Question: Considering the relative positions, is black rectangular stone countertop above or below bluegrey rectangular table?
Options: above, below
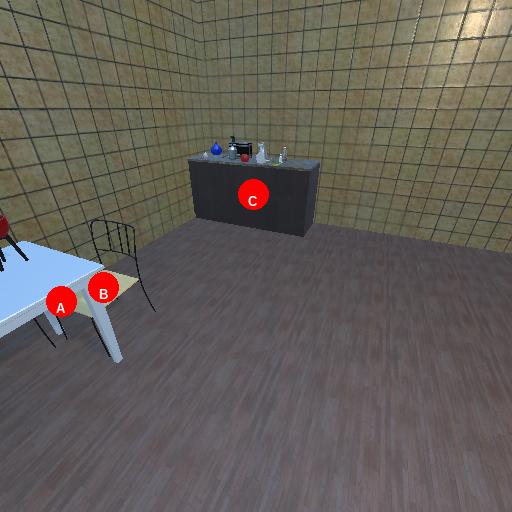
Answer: above